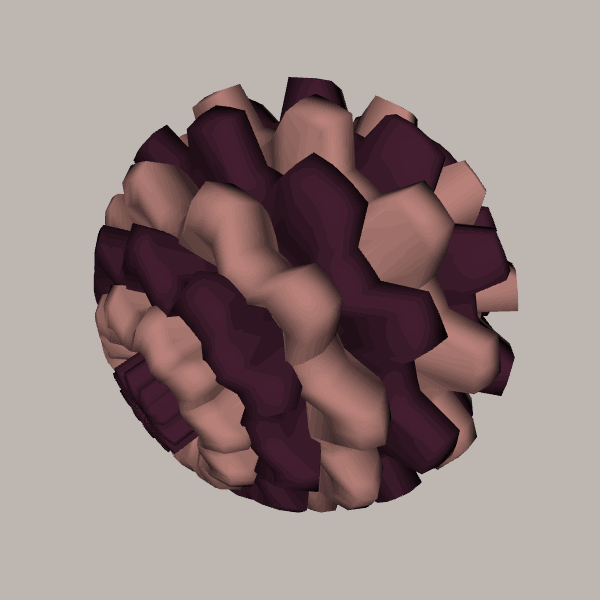
Background: light